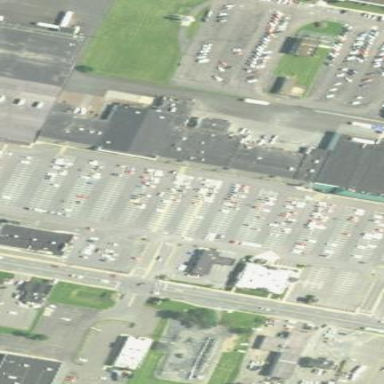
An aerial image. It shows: Parking area.